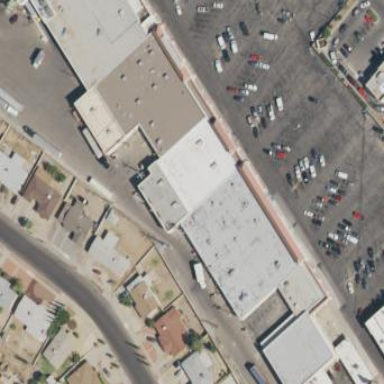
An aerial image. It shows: Retail building.